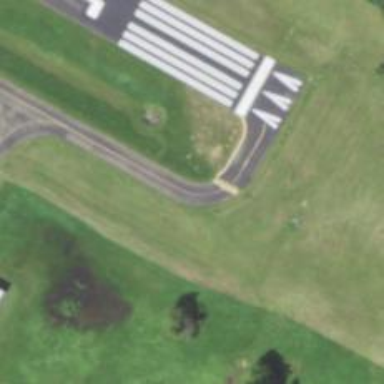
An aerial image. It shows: Image of taxiway at airport.